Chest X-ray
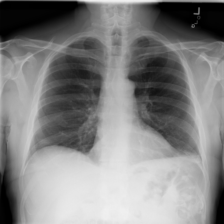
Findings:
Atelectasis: positive
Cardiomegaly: negative
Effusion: negative
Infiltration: negative
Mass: negative
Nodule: negative
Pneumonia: negative
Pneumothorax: negative
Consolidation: negative
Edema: negative
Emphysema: negative
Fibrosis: negative
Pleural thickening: negative
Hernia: negative